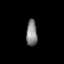
Tissue: lung
Cell type: Endothelial cells
Senescence score: 0.5463
Nuclear area (px): 279
Mean DAPI intensity: 132.717